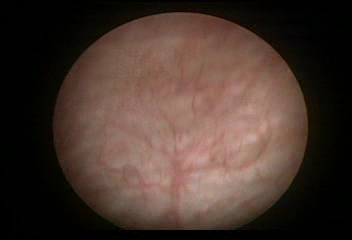
Modality: WLC
Class: Normal mucosa
Bladder cancer association: No